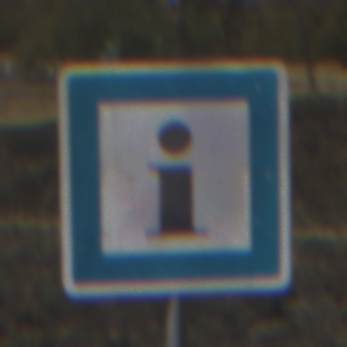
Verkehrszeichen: Informationsstelle
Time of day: Midday
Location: Outdoor (Nature)
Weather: Clear
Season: NotSpecified
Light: Natural